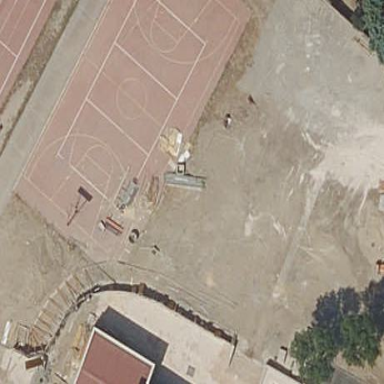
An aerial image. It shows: Basketball court in the leisure land pitch.